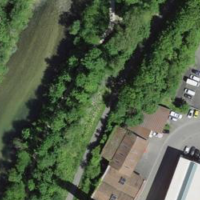
EUNIS habitat code: 41
Species observed at this site:
Prunus spinosa